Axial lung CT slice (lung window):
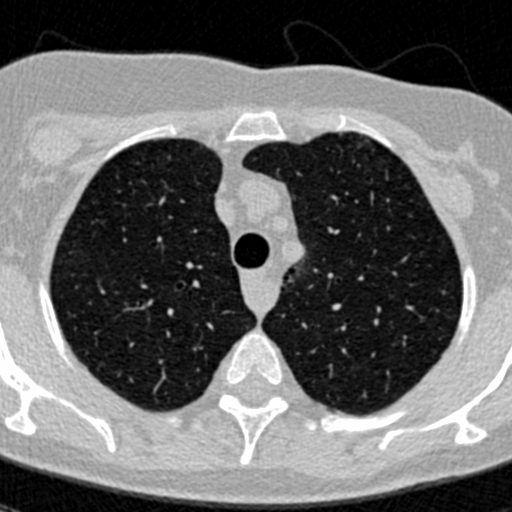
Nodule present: no